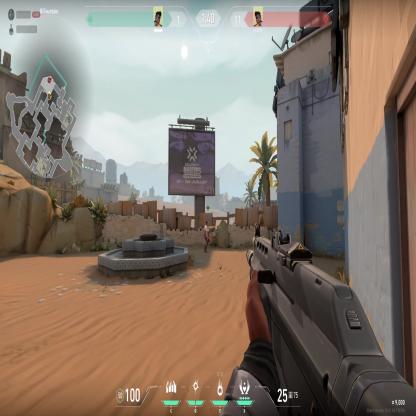
Label: enemy